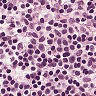
Metastatic tissue present: no